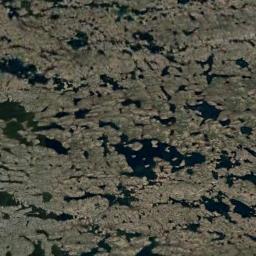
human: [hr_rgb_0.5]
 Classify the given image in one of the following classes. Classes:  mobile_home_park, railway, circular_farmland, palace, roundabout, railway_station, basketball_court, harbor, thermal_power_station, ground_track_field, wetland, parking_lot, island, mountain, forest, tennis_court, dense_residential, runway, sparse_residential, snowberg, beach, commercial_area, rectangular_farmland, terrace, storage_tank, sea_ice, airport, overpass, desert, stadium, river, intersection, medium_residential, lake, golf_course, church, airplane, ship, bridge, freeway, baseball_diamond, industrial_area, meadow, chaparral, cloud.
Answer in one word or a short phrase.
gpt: wetland